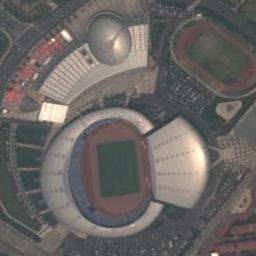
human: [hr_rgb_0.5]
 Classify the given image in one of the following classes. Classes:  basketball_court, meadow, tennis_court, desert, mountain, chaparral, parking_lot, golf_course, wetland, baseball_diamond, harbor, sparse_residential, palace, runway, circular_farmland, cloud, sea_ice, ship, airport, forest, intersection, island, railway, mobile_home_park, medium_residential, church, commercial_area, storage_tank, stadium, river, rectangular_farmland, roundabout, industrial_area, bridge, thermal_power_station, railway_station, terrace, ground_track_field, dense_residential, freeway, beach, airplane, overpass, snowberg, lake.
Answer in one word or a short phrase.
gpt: stadium